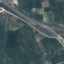
Land use / land cover class: Highway